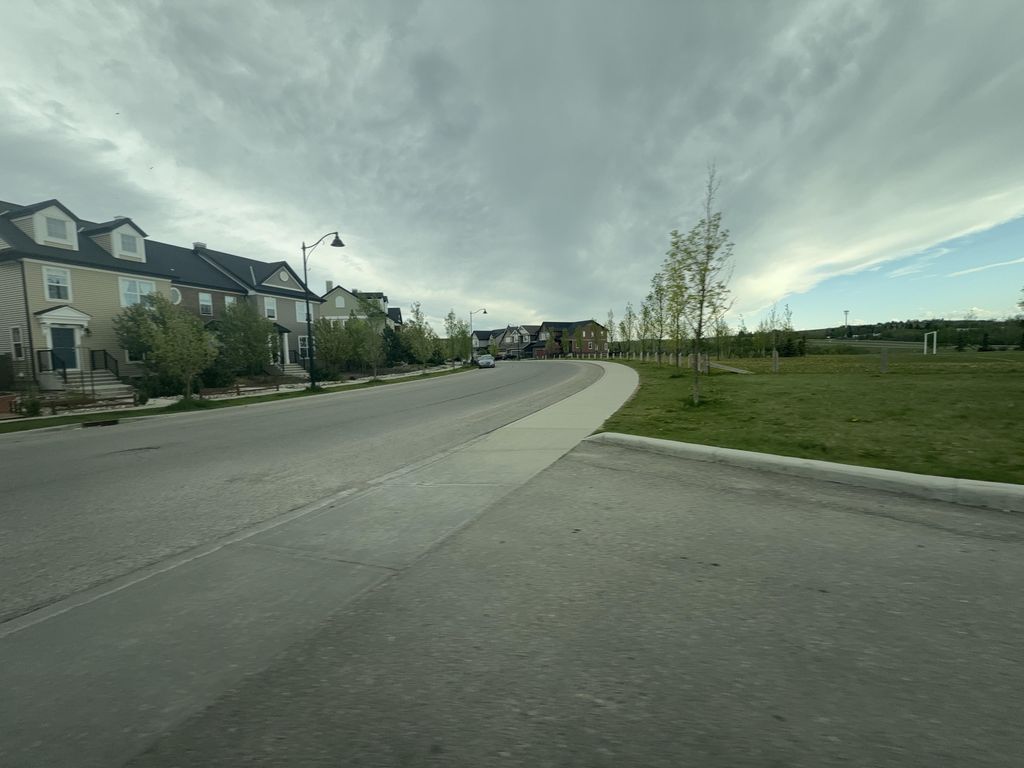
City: calgary